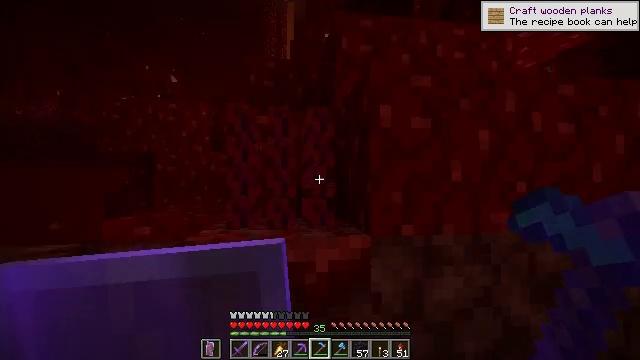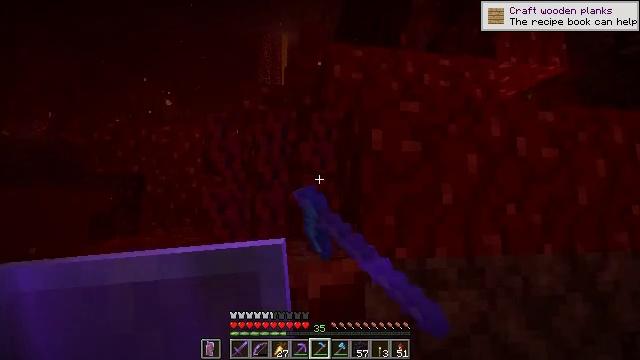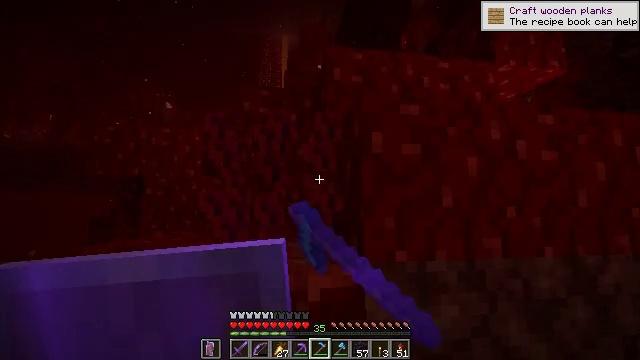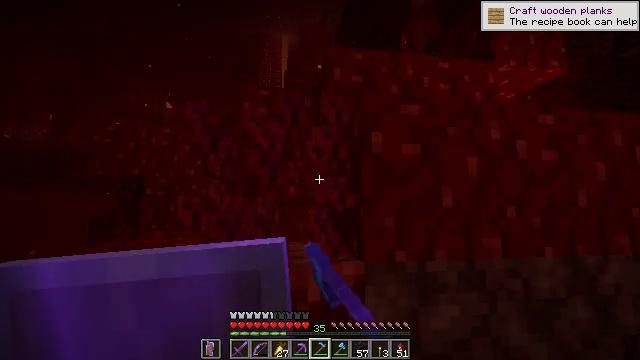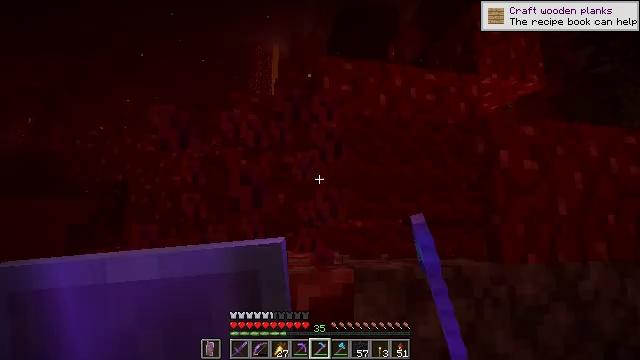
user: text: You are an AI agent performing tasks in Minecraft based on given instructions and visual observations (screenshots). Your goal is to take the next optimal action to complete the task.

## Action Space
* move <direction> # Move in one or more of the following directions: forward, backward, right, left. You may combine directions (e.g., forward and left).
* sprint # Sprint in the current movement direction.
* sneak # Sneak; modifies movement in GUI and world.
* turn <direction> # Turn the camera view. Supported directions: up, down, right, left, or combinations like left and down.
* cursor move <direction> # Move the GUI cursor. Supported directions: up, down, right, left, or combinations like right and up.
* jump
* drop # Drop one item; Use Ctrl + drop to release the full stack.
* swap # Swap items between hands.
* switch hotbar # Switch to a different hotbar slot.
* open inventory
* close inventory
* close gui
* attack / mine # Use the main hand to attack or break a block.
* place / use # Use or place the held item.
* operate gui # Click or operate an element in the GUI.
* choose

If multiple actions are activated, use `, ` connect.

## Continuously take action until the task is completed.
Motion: motion action
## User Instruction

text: Attack the ground to get crimson roots.
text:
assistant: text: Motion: sneak, turn right and up, attack / mine
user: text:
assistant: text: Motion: sneak, attack / mine
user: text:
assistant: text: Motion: sneak, attack / mine
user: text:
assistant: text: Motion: sneak, turn right and up, attack / mine
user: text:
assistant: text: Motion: sneak, attack / mine